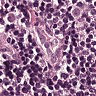
Metastatic tissue present: yes